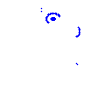
Particle: electron